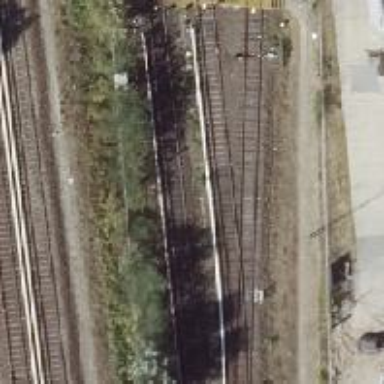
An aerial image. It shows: Siding service for electrified light rail railway.